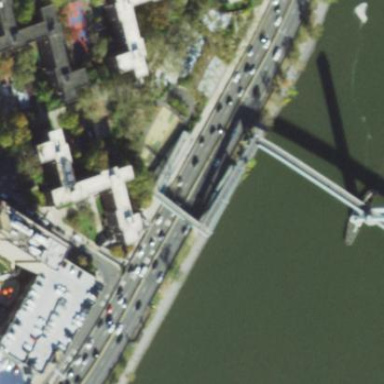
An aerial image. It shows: Man-made bridge.